Field crop: maize
Growth stage: 2
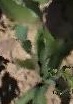
Species: maize